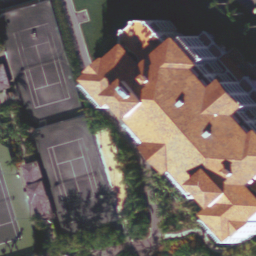
Label: tennis court